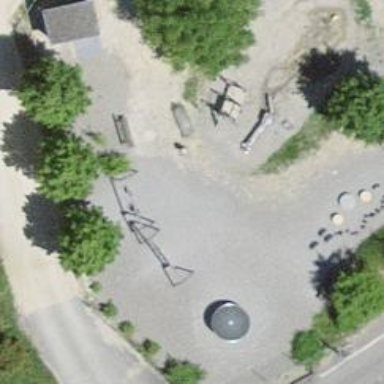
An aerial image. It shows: Playground with swings available.